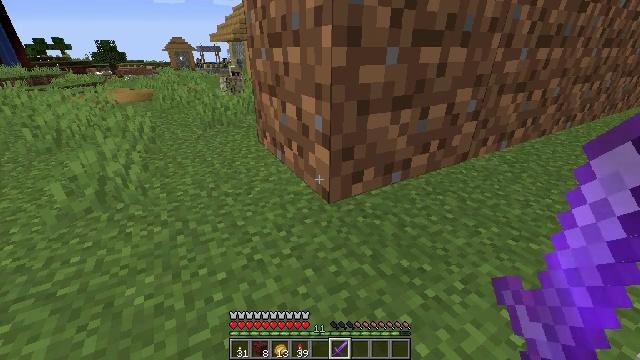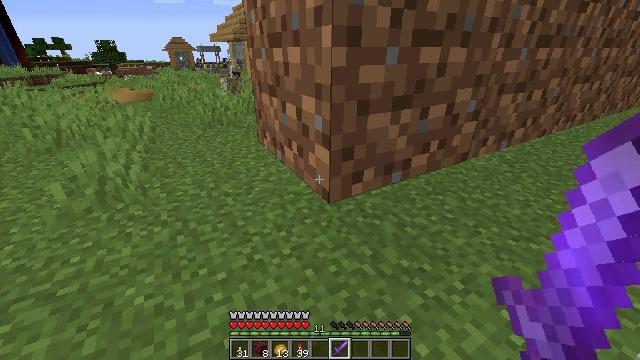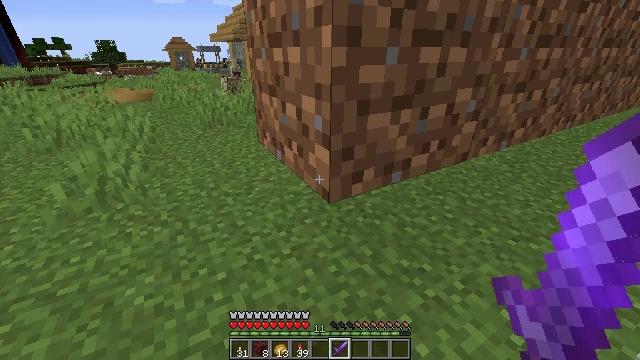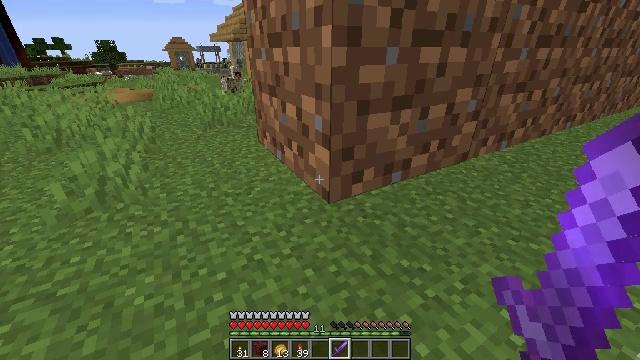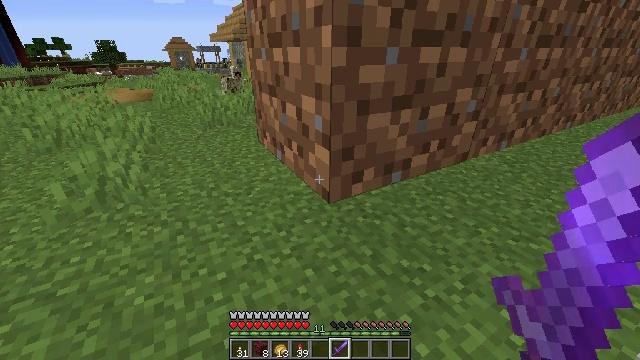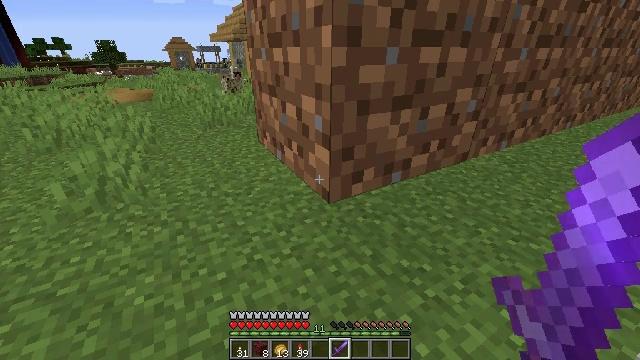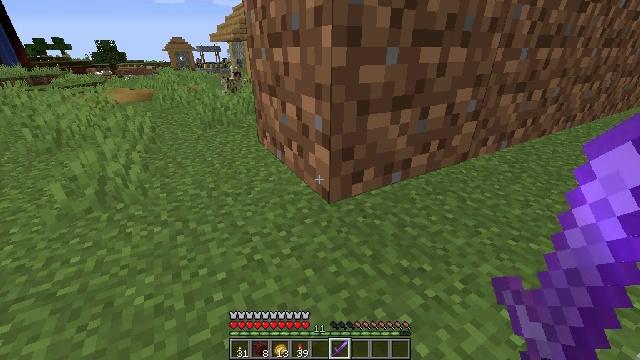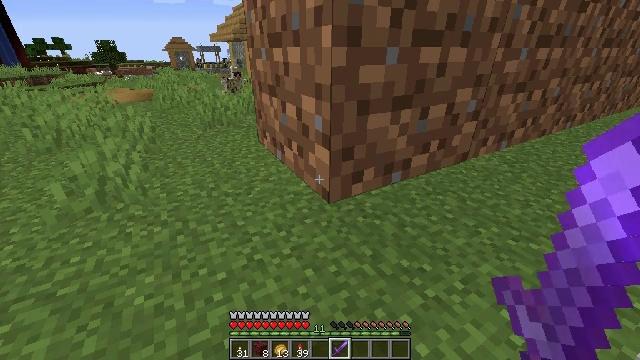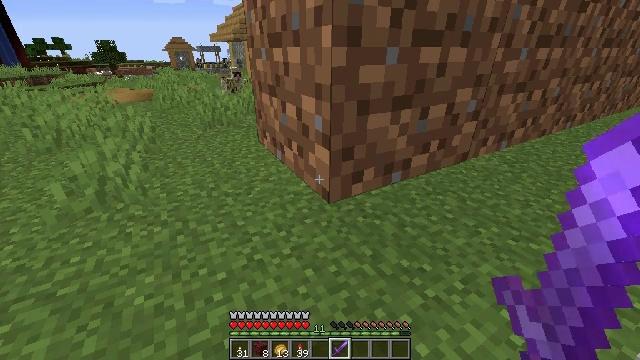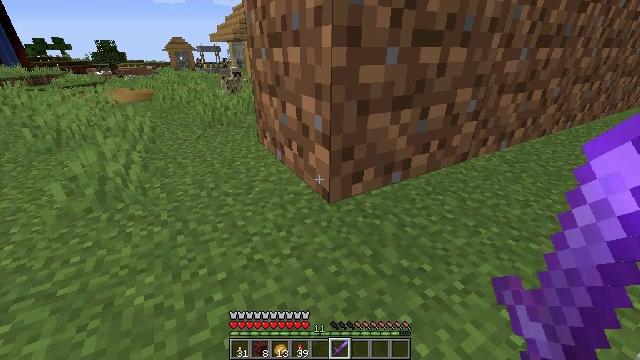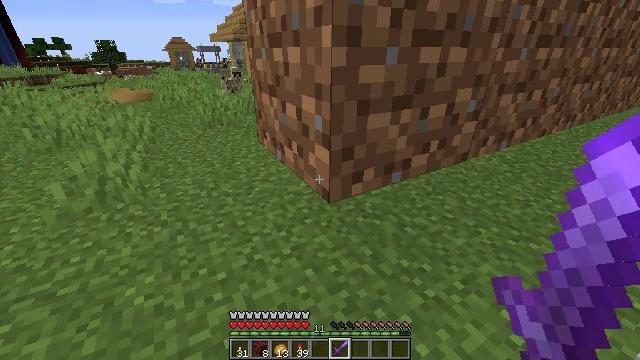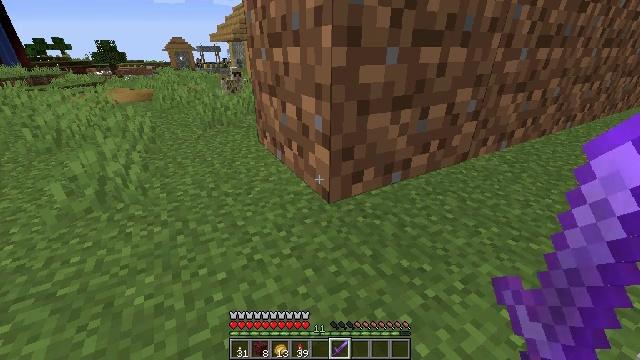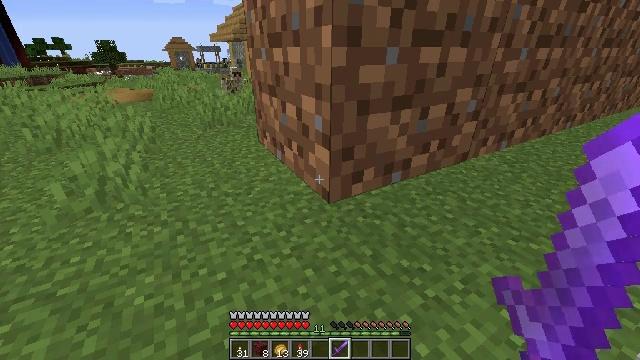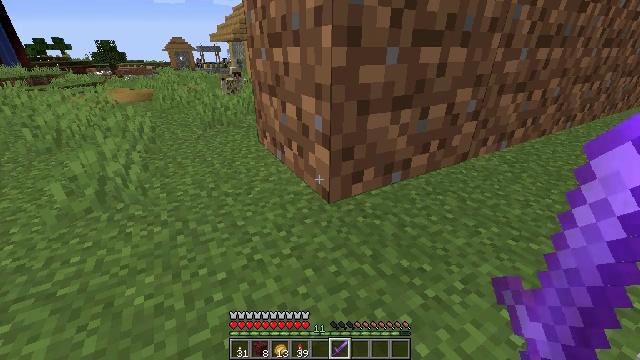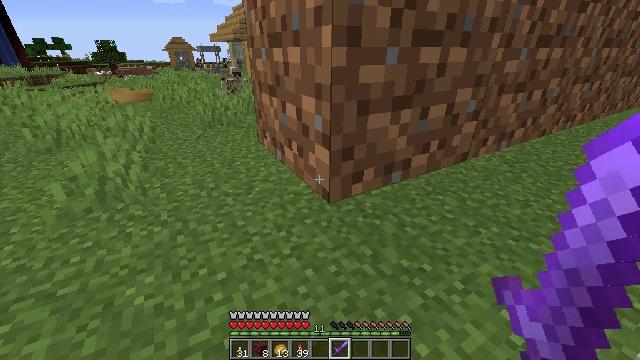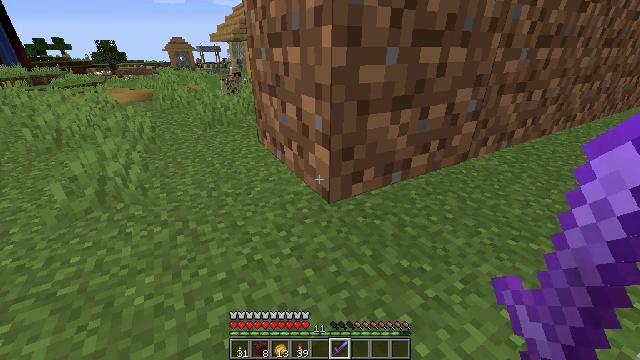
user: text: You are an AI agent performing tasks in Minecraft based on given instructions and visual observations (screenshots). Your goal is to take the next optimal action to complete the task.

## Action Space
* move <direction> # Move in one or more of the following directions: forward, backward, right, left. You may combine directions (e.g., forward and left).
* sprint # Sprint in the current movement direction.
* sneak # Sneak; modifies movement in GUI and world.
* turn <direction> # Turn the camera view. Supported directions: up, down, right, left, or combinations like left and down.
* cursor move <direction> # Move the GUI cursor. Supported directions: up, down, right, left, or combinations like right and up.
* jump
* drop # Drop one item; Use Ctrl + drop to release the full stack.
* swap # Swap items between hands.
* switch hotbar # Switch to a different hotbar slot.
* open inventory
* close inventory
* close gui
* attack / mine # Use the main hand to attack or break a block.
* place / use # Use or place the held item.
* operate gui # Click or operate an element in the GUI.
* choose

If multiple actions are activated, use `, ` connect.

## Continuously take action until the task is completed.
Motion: motion action
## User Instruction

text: craft item air
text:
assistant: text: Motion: no_op
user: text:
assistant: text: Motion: no_op
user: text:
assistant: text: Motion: no_op
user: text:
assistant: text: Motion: no_op
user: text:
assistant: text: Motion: no_op
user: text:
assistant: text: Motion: no_op
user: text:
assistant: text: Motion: no_op
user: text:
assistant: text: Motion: no_op
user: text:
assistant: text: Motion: no_op
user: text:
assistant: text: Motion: no_op
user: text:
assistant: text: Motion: no_op
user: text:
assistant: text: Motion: no_op
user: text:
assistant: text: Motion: no_op
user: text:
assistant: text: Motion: no_op
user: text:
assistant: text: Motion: no_op
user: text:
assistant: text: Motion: no_op
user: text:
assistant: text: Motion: no_op
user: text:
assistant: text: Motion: no_op
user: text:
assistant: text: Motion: no_op
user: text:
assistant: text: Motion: no_op
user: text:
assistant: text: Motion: no_op
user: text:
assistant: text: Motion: no_op
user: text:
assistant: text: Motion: no_op
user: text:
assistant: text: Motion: no_op
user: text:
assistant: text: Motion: no_op
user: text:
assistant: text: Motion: no_op
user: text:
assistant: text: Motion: no_op
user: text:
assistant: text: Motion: no_op
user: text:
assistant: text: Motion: no_op
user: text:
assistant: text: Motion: no_op